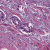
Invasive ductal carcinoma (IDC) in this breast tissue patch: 0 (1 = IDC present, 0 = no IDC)